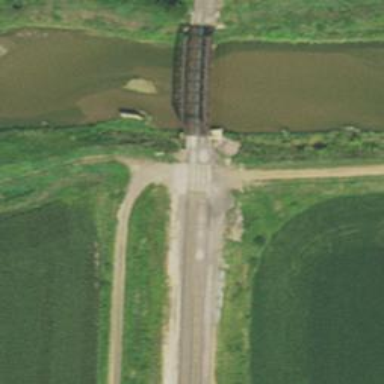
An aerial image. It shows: Truss bridge carrying railway line.